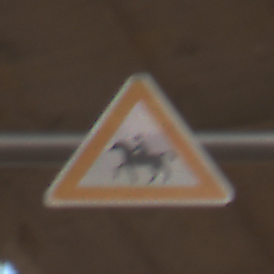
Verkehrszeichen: ReiterRechts
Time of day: SunriseSunset
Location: Roofed (Suburban)
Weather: Clear
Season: NotSpecified
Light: Natural